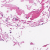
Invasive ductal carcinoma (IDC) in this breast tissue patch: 0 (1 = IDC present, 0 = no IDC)